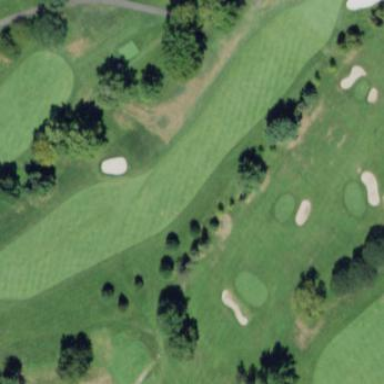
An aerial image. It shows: Scenic golf fairway.